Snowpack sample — Loveland Pass, Silver Plume, Colorado, USA (12/14/25, 10:50 AM MST)
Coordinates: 39.664, -105.882
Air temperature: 36 °F
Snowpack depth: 67 cm
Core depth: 10 cm
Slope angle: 6°, slope face: 326°
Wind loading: low
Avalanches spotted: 0
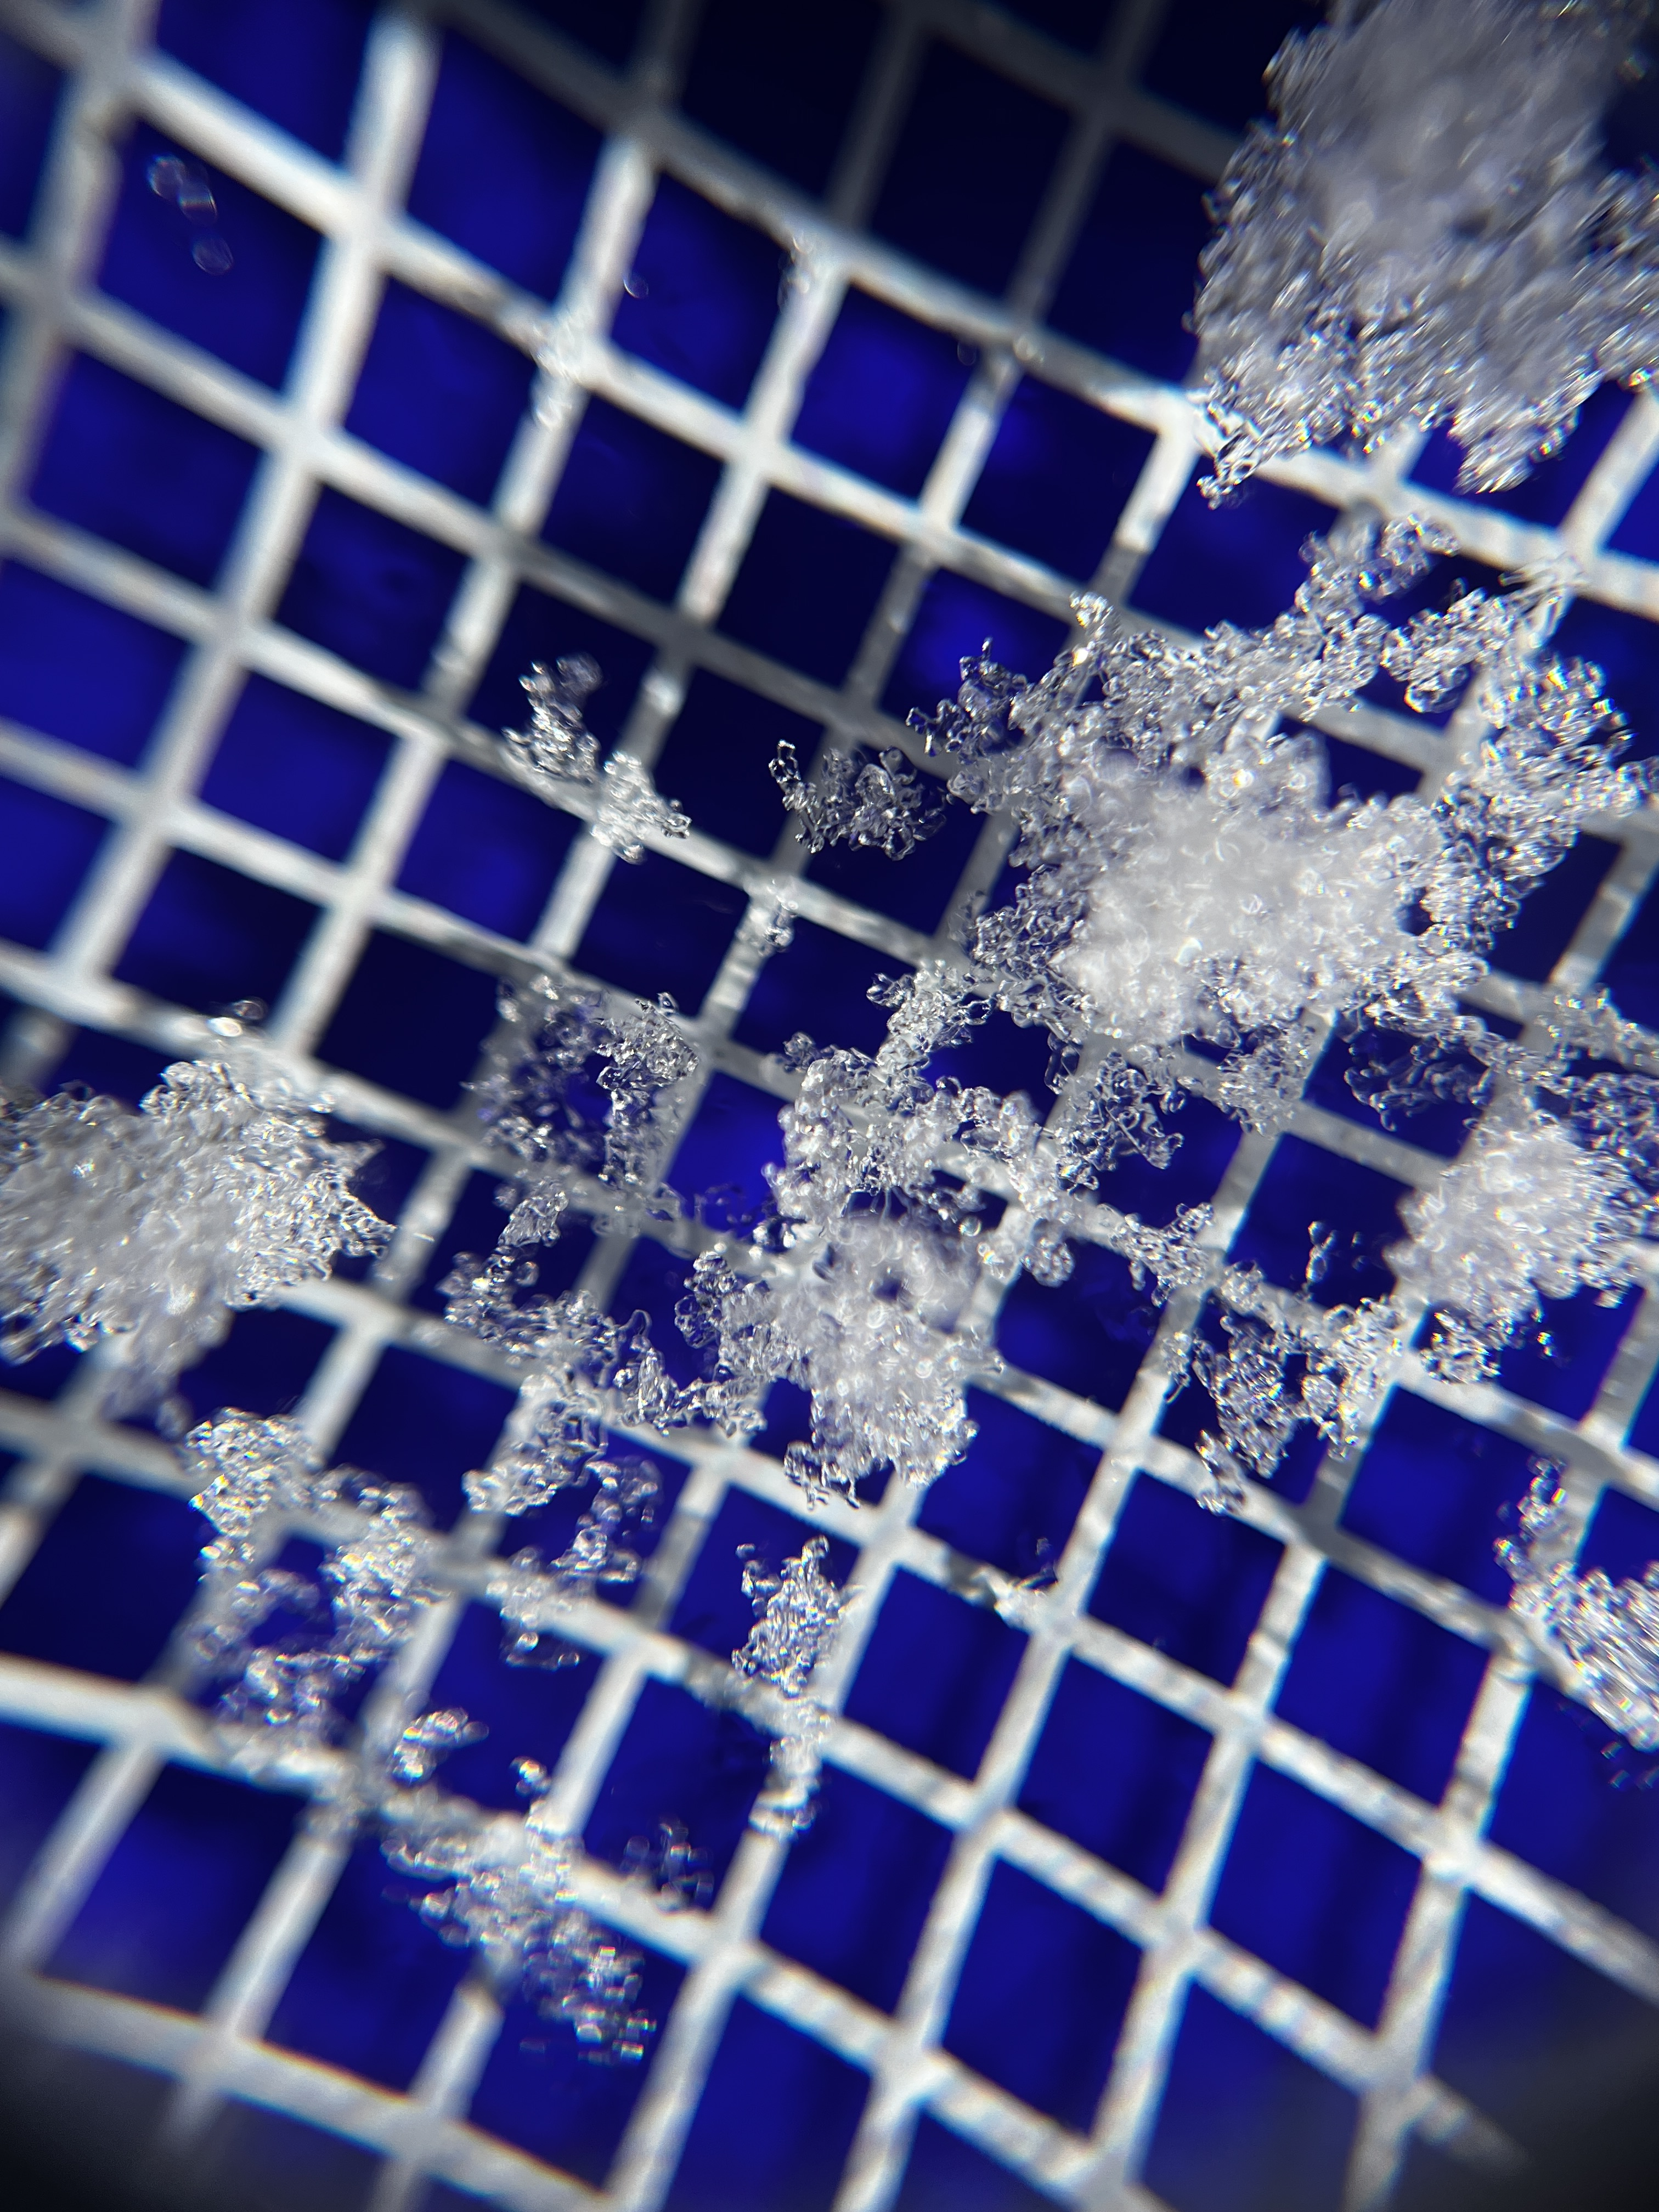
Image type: magnified_profile
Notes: No avalanches spotted, very late start to the season with minimal snowpack